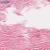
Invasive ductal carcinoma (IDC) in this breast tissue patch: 0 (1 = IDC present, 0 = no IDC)